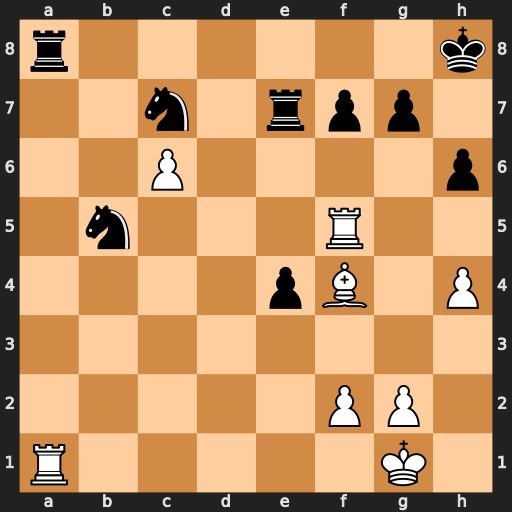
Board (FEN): r6k/2n1rpp1/2P4p/1n3R2/4pB1P/8/5PP1/R5K1
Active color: w
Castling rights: -
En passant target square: -
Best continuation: Rxa8+ Nxa8 Rxb5